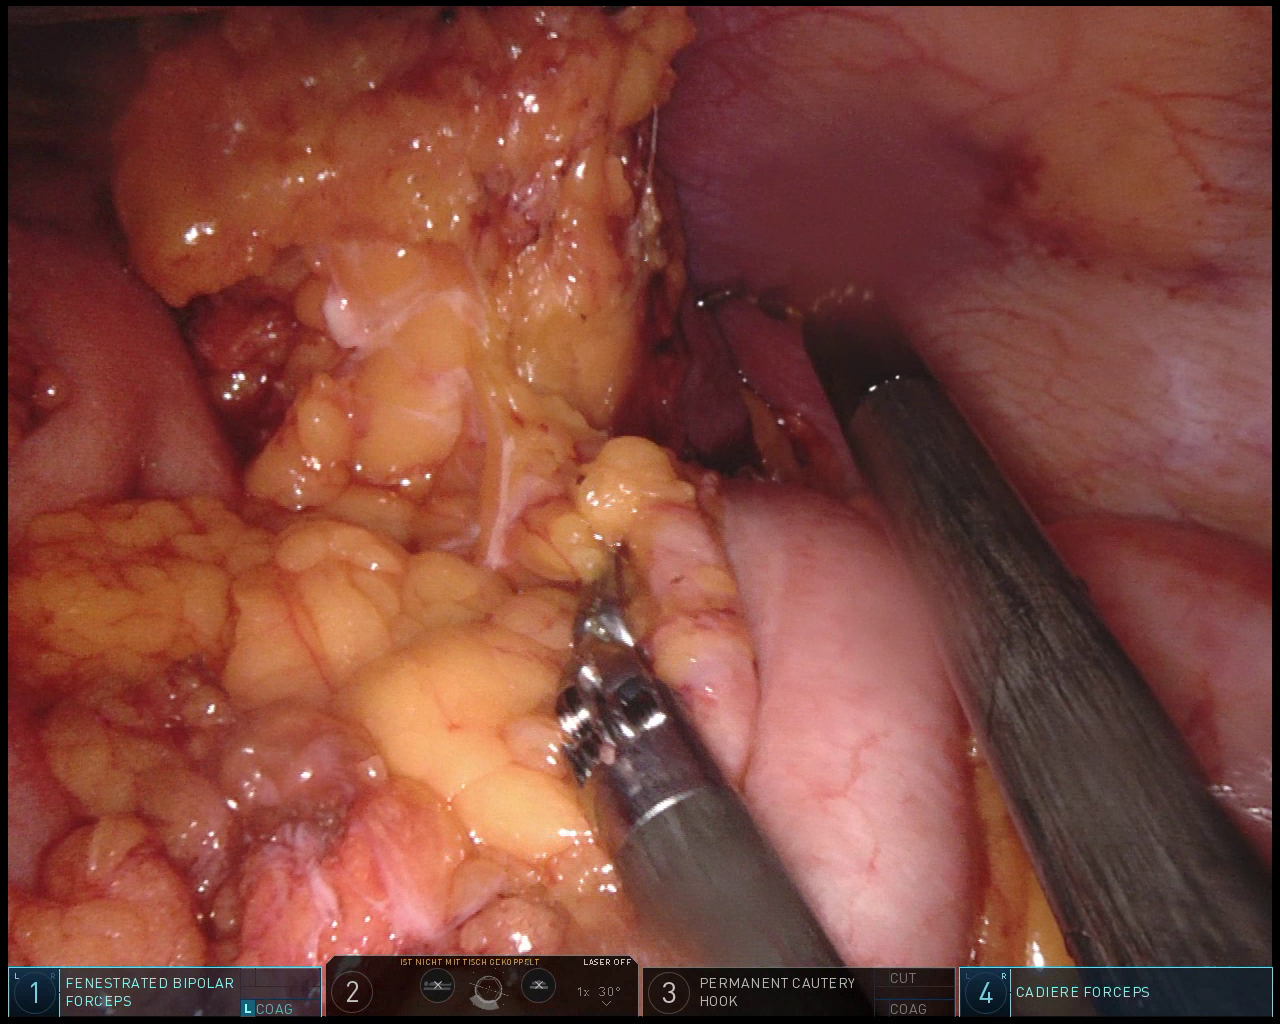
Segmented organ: abdominal_wall
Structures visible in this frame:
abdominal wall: yes
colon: yes
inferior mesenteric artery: no
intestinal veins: no
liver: no
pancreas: no
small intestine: no
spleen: yes
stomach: yes
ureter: no
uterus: no
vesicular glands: no